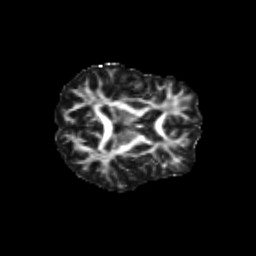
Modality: FA
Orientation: axial
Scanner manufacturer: siemens
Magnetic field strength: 3 T
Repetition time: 9.2 s
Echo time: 0.084 s